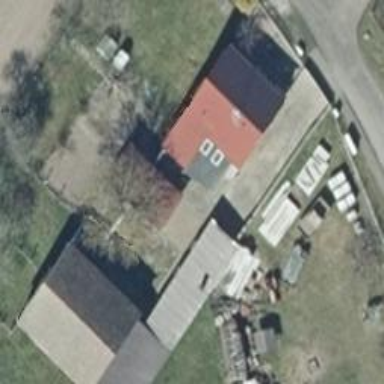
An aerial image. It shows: House with flat red roof.